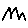
Label: zigzag